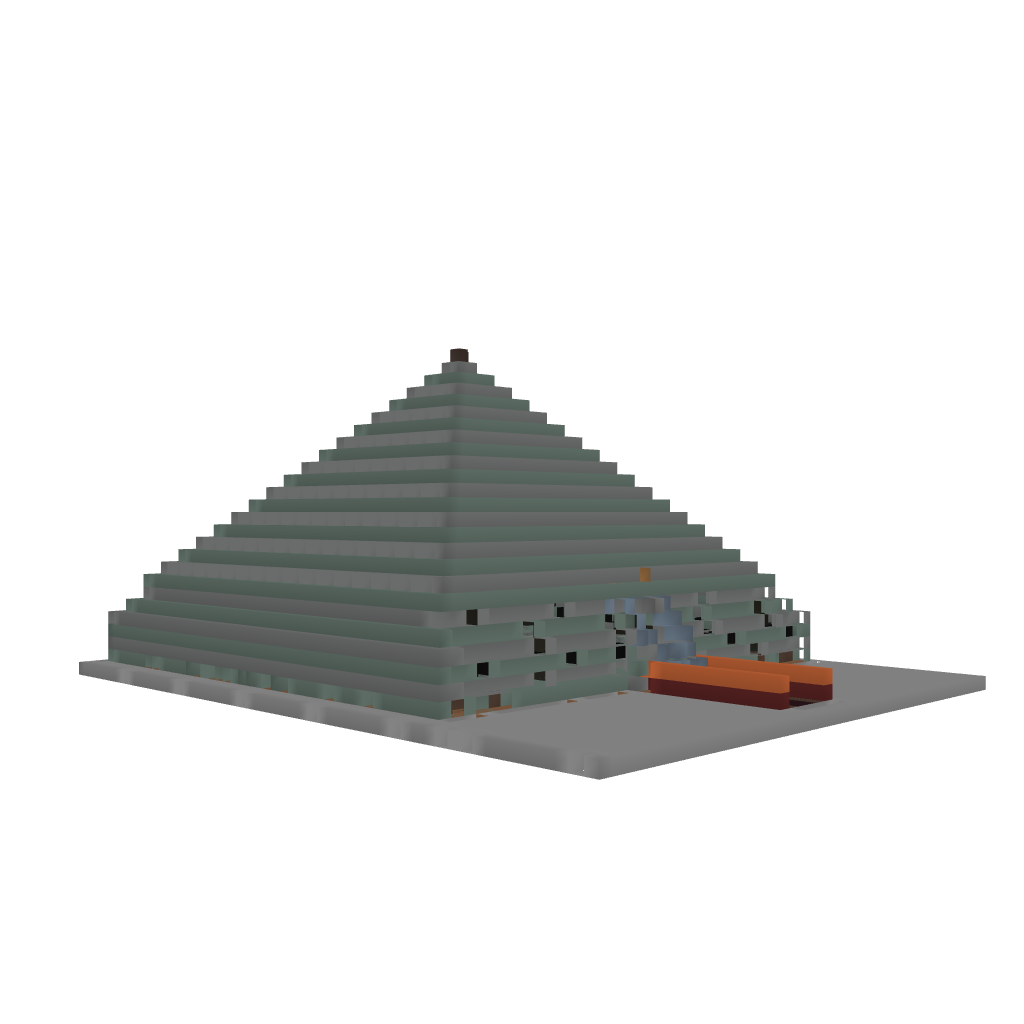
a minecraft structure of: The Hostile Mob Temple